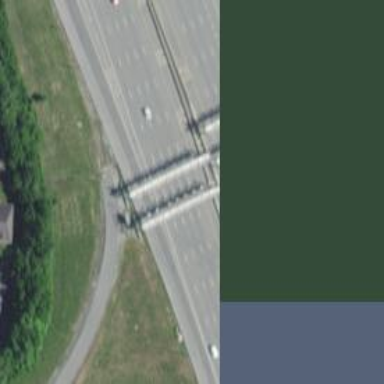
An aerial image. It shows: Toll gantry on the road.